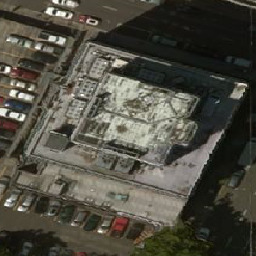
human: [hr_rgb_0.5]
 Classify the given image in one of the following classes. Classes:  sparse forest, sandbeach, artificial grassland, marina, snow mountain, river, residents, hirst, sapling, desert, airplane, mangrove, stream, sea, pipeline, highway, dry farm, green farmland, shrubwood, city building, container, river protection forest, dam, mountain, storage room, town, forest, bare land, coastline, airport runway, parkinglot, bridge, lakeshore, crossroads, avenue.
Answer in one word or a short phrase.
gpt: city building